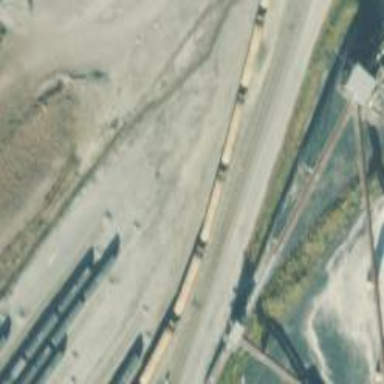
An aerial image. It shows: Abandoned railway yard is depicted.